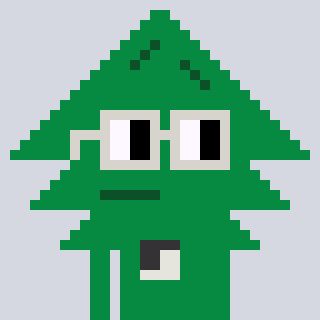
a pixel art character with square light gray glasses, a fir-shaped head and a green-colored body on a cool background